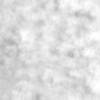
Label: no_change